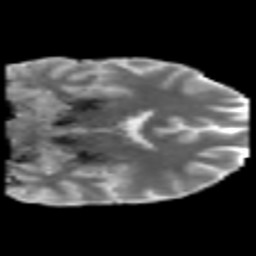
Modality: MD
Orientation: coronal
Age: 38
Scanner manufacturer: philips
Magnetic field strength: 3 T
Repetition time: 8.6 s
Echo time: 0.127 s